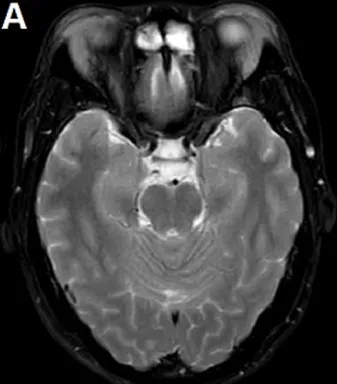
MRI showed enlarged lacrimal glands before treatment:. Fat-suppressed T2-weighted images demonstrated the hypointense bilateral swelling of the lacrimal glands.
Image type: radiology (mri)